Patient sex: M
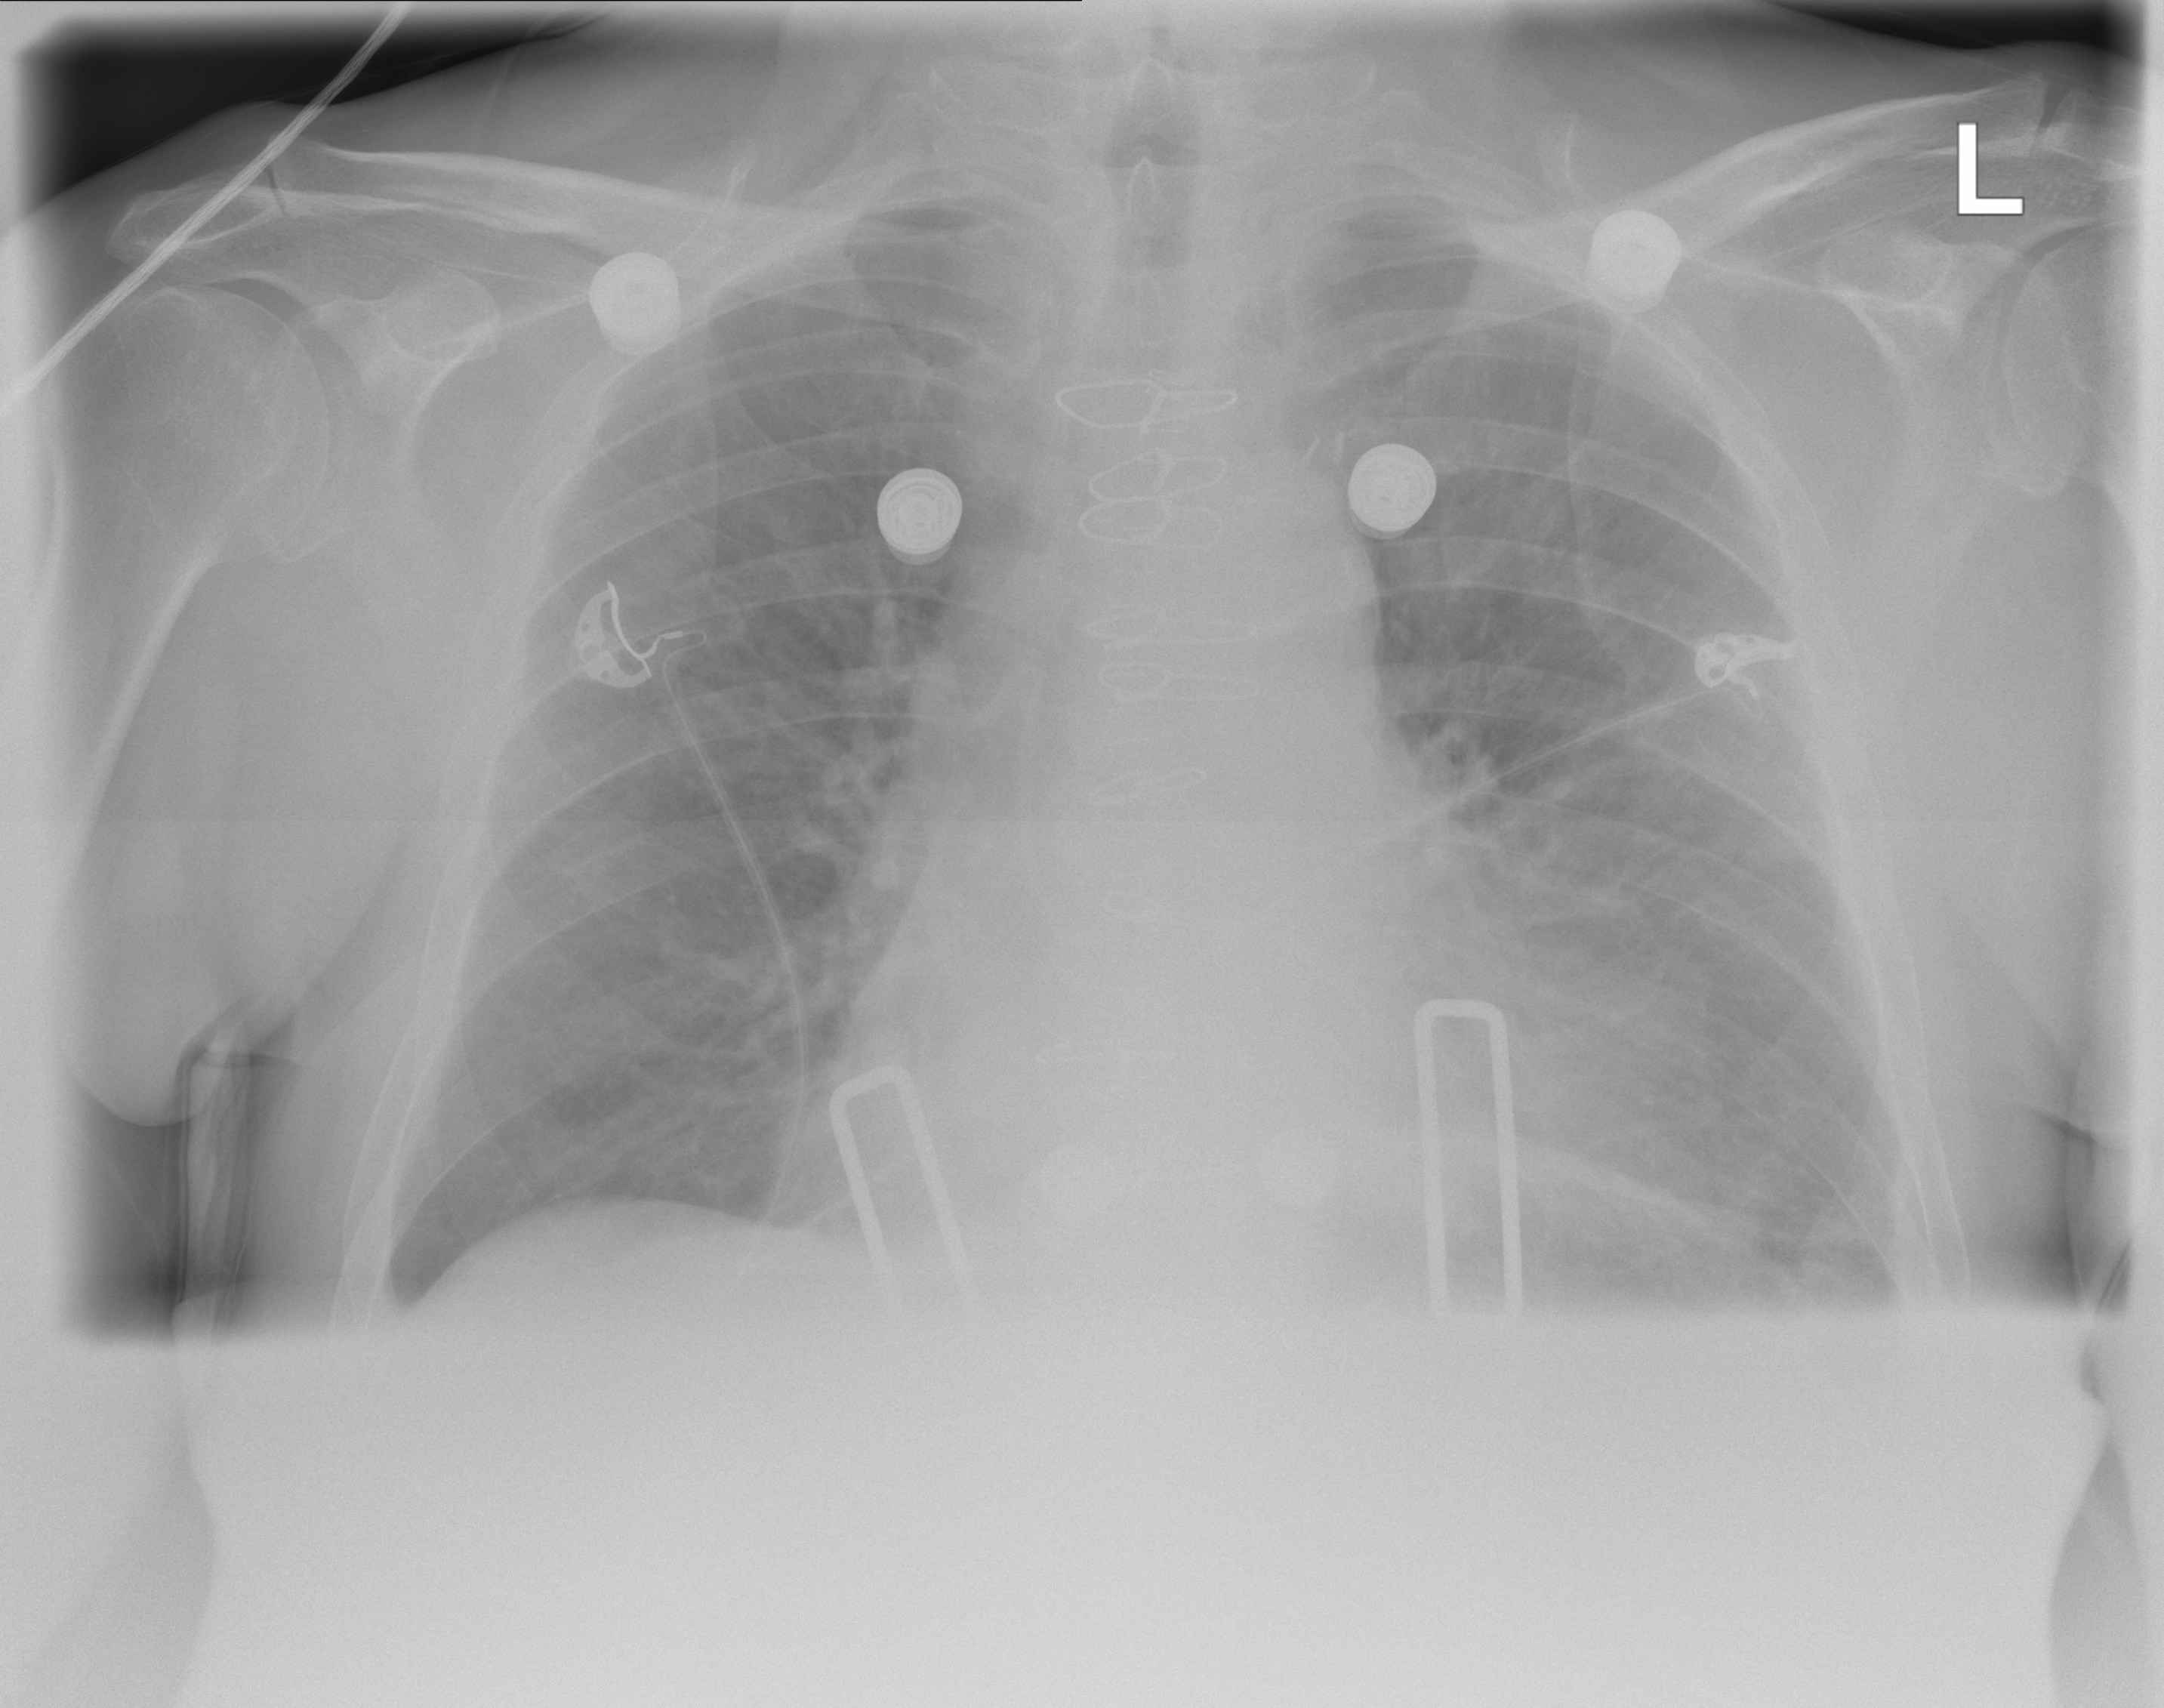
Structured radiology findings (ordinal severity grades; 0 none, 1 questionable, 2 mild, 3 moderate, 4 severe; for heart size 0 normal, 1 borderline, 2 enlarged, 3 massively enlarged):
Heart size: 2
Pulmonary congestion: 2
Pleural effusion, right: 0
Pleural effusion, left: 0
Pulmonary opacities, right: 1
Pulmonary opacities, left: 2
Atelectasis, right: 2
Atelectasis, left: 2